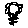
Label: flower